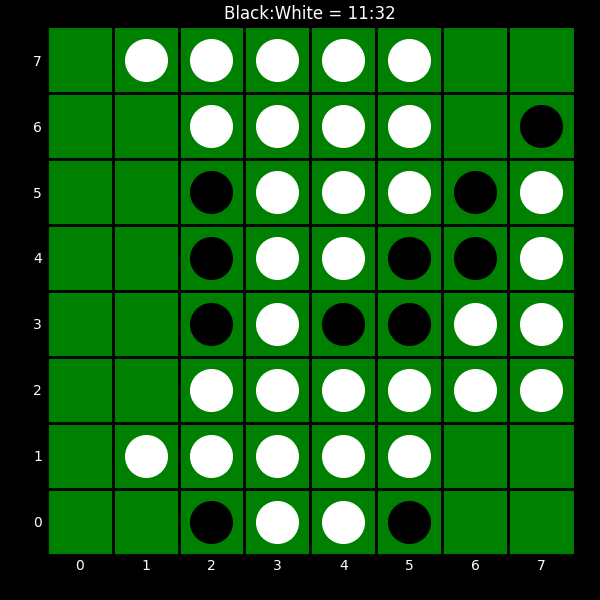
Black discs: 11
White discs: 32